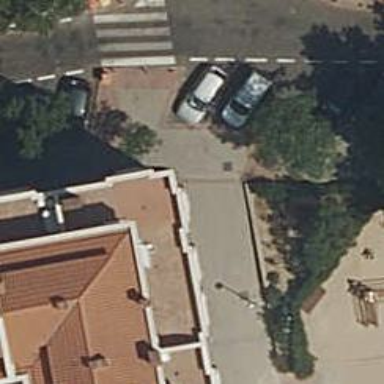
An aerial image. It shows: Footway made of paving stones.